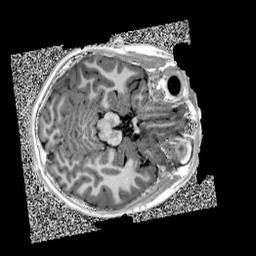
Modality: UNIT1
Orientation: axial
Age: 12
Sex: female
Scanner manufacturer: siemens
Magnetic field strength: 3 T
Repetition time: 4 s
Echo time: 0.00299 s